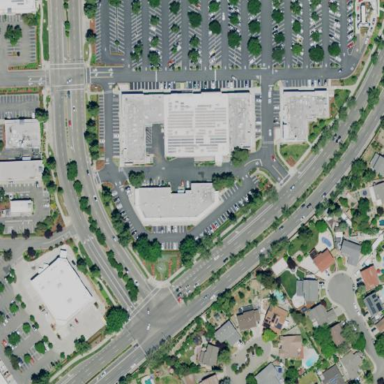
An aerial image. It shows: Retail area.